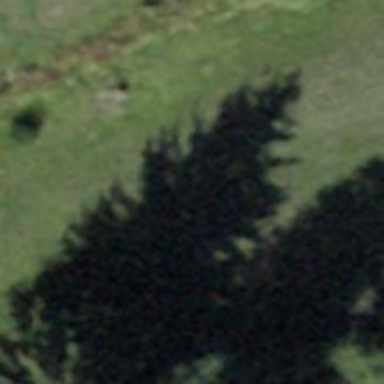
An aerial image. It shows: Needle-leaved tree in its natural environment.